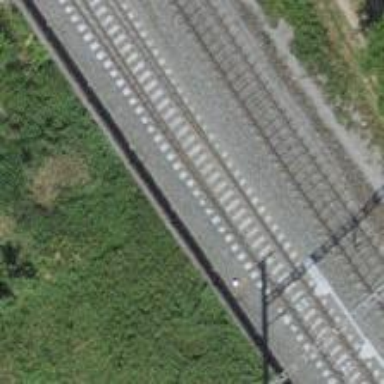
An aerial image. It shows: Railway switch.